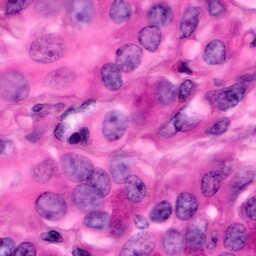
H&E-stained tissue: Pancreatic